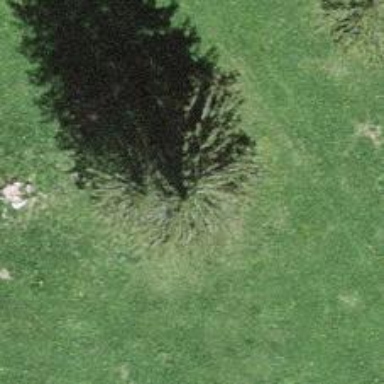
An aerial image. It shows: Beautiful tree in nature.